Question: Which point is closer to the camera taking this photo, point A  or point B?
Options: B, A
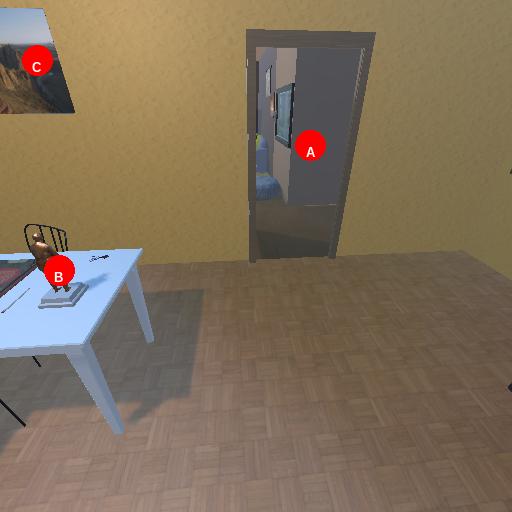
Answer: B